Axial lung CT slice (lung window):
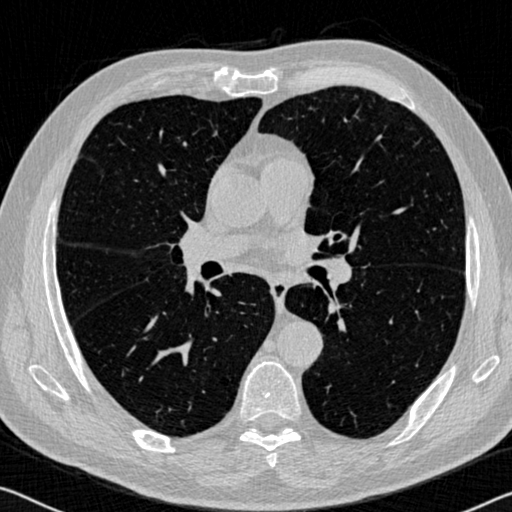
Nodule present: no